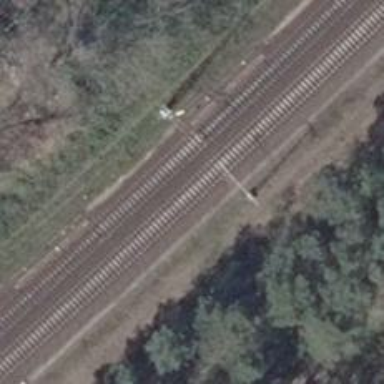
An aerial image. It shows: Railway track with contact lines for electrification.